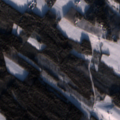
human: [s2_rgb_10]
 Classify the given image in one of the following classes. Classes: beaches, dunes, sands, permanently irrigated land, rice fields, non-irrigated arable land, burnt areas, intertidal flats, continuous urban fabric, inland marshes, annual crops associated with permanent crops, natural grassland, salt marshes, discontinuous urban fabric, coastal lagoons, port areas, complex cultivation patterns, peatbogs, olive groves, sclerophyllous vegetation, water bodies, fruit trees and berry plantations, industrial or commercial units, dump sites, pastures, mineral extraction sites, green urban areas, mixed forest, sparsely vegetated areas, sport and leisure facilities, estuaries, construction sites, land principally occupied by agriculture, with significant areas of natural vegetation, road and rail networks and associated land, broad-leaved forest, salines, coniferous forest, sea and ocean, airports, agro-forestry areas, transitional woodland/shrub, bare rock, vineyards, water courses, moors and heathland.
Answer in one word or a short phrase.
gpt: non-irrigated arable land, land principally occupied by agriculture, with significant areas of natural vegetation, broad-leaved forest, mixed forest